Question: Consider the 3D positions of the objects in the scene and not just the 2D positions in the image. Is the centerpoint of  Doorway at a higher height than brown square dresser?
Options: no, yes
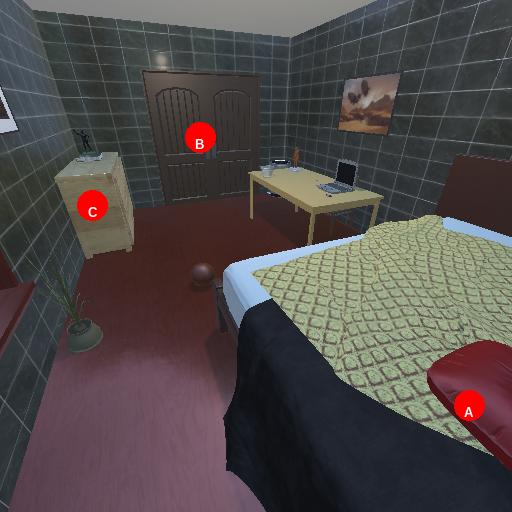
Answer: no